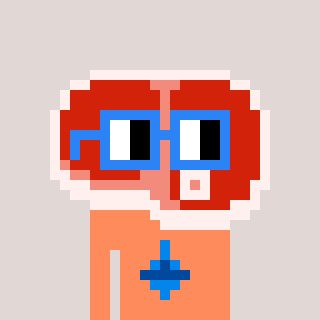
a pixel art character with square blue glasses, a steak-shaped head and a peachy-colored body on a warm background